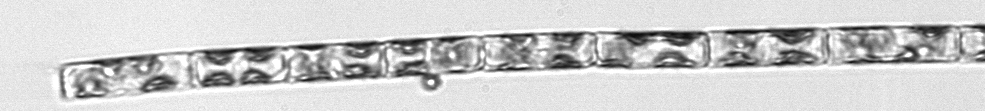
Label: Guinardia_delicatula